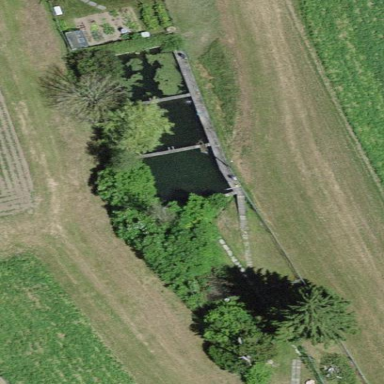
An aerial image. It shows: Peaceful pond surrounded by nature.